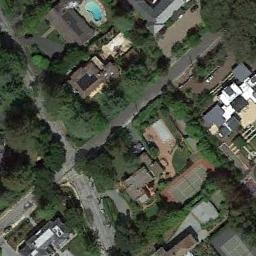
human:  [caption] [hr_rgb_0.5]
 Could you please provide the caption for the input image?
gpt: Tennis court and swimming pool in the middle of a residential area surrounded by trees .

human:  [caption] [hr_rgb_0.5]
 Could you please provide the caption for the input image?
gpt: The tennis court is on the grass next to some buildings and trees .

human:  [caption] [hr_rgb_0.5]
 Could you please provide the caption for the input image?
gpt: There are many different shapes and sizes of buildings next to the tennis courts .

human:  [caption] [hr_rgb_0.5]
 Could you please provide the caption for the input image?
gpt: Two tennis courts, one shaded by trees, the other not .

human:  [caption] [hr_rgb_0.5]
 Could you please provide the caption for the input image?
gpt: There are many green trees and some buildings around the tennis court .